Field crop: maize
Growth stage: 2
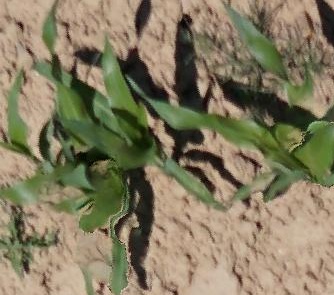
Species: maize